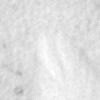
Label: no_change